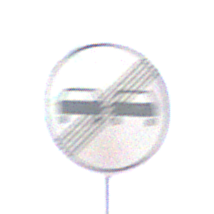
Verkehrszeichen: EndeUeberholverbot
Umgebung: Outdoor, Nature
Tageszeit: MorningAfternoon
Wetter: PartlyCloudy
Licht: Natural
Jahreszeit: NotSpecified
Kontrast: HighContrast